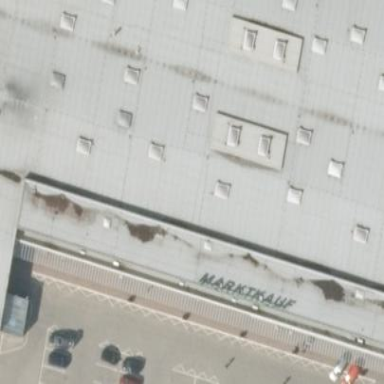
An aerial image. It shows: Supermarket building.